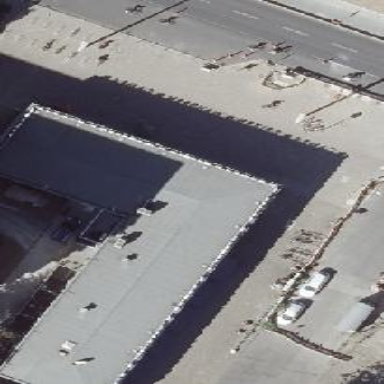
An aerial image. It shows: Commercial building featuring flat roof with grey tar paper. The building also has outdoor shop.